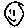
Label: smiley face